Aerial crown-view tile of a tropical tree (Barro Colorado Island, Panama), acquired 20241216:
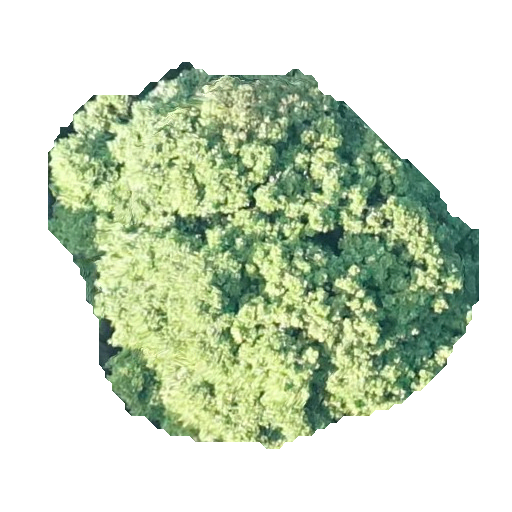
Species: Prioria copaifera
GBIF accepted scientific name: Prioria copaifera
Crown area: 174.653 m²